Question: I am using jquery UI's tabs and draggable/droppable. It is simple tab with three tabs, in which each tab has some draggable items. These item are accepted by droppable divs above.

HTML:
'''
<div id="topPart">
<div class="droppable"></div>
<div class="droppable"></div>
<div class="droppable"></div>
</div>
<div id="bottomPart">
<div id="tabs" class="row">
<ul class="ui-tabs-nav">
<li><a href="#tabs-1">Images</a></li>
<li><a href="#tabs-2">Text</a></li>
<li><a href="#tabs-3">Other</a></li>
</ul>
<div id="tabs-1">
<i id="" class="draggable fa fa-fighter-jet fa-2x" style="z-index:5;"></i>
<i id="" class="draggable fa fa-file-image-o fa-2x" style="z-index:5;"></i>
<i id="" class="draggable fa fa-soccer-ball-o fa-2x" style="z-index:5;"></i>
<i id="" class="draggable fa fa-plane fa-2x" style="z-index:5;"></i>
</div>
<div id="tabs-2">
<i id="" class="draggable fa fa-file-text fa-3x" style="z-index:5;"></i>
<i id="" class="draggable fa fa-text-height fa-3x" style="z-index:5;"></i>
<i id="" class="draggable fa fa-text-width fa-3x" style="z-index:5;"></i>
</div>
<div id="tabs-3">
<i id="" class="draggable fa fa-android fa-3x" style="z-index:5;"></i>
<i id="" class="draggable fa fa-windows fa-3x" style="z-index:5;"></i>
</div>
</div>
</div>
'''
CSS:
'''
.droppable {
height: 50px;
width: 50px;
background-color: gray;
margin: 2px 2px 2px 2px;
display: inline-block;
}
'''
JS:
'''
$('#tabs').tabs();
$(".draggable").draggable();
$(".droppable").droppable({
accept: ".draggable",
activeClass: "ui-state-hover",
hoverClass: "ui-state-active",
drop: function (event, ui) {
$(this).addClass("ui-state-highlight");
$(this).parent().css("aria-hidden", "false !important");
}
});
'''
The problem is when you drag the item from the tab into the droppable div and then switch the tab, the item will disappear.
I understand that .tabs() will add additional styles into a tab. The div tabs have class
'''
aria-hidden="false"
'''
and style
'''
display: block;
'''
aria-hidden is set to false and display set to block when the tab is active and true/none when not.
I have tried to reset these on drop event in droppable() as well as remove the classes, but no luck. Dropped items will always disappear when tab is changed. Any idea where else should I look?
<URL>
Thank you
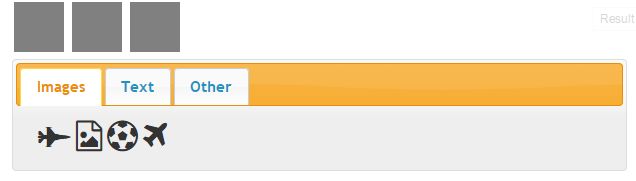
Answer: By more testing and trying and debugging and experimenting I have come up with different solution. Instead of using clone(), I've used detach() method.
So I have just added this line into drop event:
'''
ui.helper.detach().appendTo(this).position({ of: $(this), my: 'center', at: 'center' }).draggable();
'''
updated JS code:
'''
function initializeDroppable() {
$(".gs-w").droppable({
accept: ".draggable",
activeClass: "ui-state-hover",
hoverClass: "ui-state-active",
drop: function (event, ui) {
$(this).addClass("ui-state-highlight");
ui.helper.detach().appendTo(this).position({ of: $(this), my: 'center', at: 'center' }).draggable();
},
out: function (event, ui) {
$(this).removeClass("ui-state-highlight");
}
});
};
'''